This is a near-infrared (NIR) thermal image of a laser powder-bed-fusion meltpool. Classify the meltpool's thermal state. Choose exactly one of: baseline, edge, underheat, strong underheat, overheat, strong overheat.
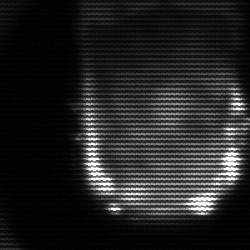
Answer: baseline